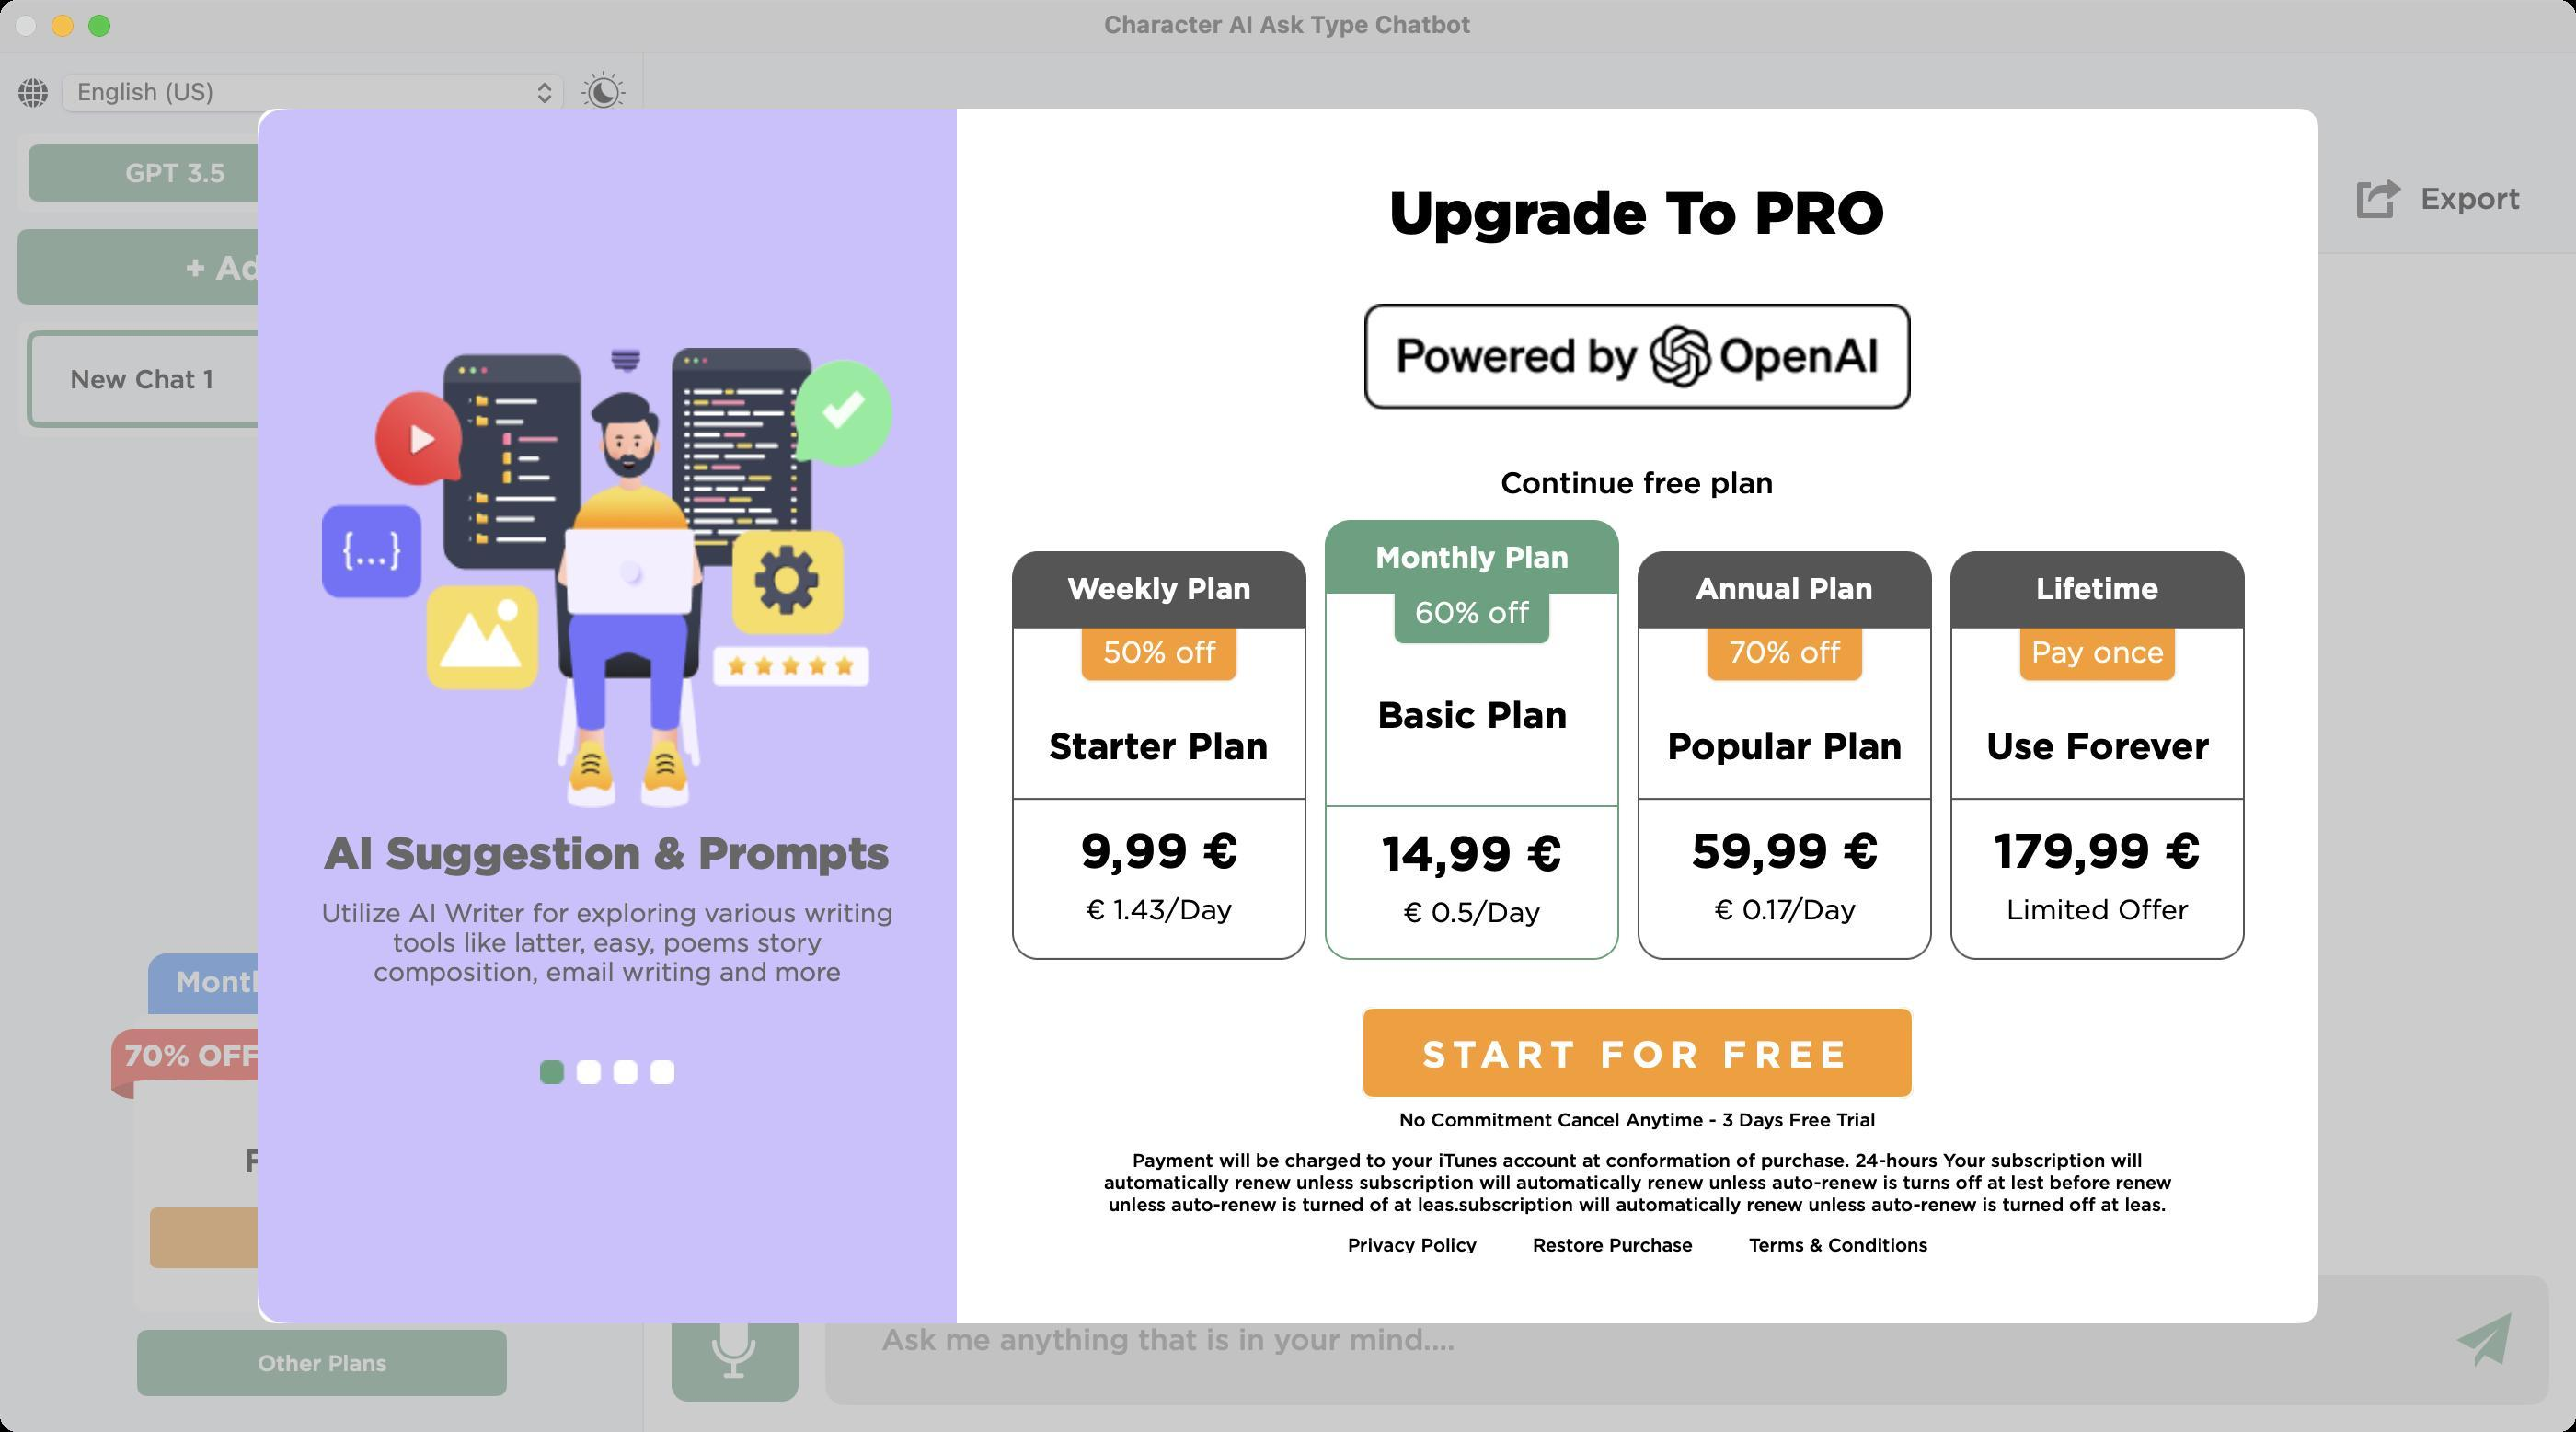
Accessibility tree:
{"name": "Character_AI_Ask_Type_Chatbot", "role": "AXWindow", "description": null, "role_description": "standard window", "value": null, "position": "164.00;146.00", "size": "1400;778", "children": [{"name": null, "role": "AXGroup", "description": null, "role_description": "group", "value": null, "position": "0.00;0.00", "size": "1400;778", "children": [{"name": null, "role": "AXImage", "description": "imgLang", "role_description": "image", "value": null, "position": "10.00;42.50", "size": "16;16", "children": []}, {"name": null, "role": "AXPopUpButton", "description": null, "role_description": "pop up button", "value": "English (US)", "position": "34.00;40.50", "size": "272;20", "children": []}, {"name": null, "role": "AXButton", "description": "img-theme", "role_description": "button", "value": null, "position": "316.00;38.50", "size": "24;24", "children": []}, {"name": null, "role": "AXButton", "description": "GPT 3.5", "role_description": "button", "value": null, "position": "15.50;78.50", "size": "160;31", "children": []}, {"name": null, "role": "AXButton", "description": "GPT 4.0", "role_description": "button", "value": null, "position": "174.50;78.50", "size": "160;31", "children": []}, {"name": null, "role": "AXButton", "description": "+ Custom Chat", "role_description": "button", "value": null, "position": "380.00;78.00", "size": "174;60", "children": []}, {"name": null, "role": "AXButton", "description": "More AI Tools", "role_description": "button", "value": null, "position": "563.50;78.00", "size": "164;60", "children": []}, {"name": null, "role": "AXButton", "description": "Email With AI", "role_description": "button", "value": null, "position": "737.50;78.00", "size": "164;60", "children": []}, {"name": null, "role": "AXButton", "description": "Export", "role_description": "button", "value": null, "position": "1281.00;97.50", "size": "89;21", "children": []}, {"name": null, "role": "AXButton", "description": "+ Add New Chat", "role_description": "button", "value": null, "position": "9.50;124.50", "size": "331;41", "children": []}, {"name": null, "role": "AXScrollArea", "description": null, "role_description": "scroll area", "value": null, "position": "10.00;175.00", "size": "330;297", "children": [{"name": null, "role": "AXStaticText", "description": null, "role_description": "text", "value": "New Chat 1", "position": "28.00;188.00", "size": "220;36", "children": []}, {"name": null, "role": "AXButton", "description": "img-edit", "role_description": "button", "value": null, "position": "263.00;196.50", "size": "19;19", "children": []}, {"name": null, "role": "AXButton", "description": "img-bin", "role_description": "button", "value": null, "position": "302.00;196.50", "size": "15;20", "children": []}]}, {"name": null, "role": "AXStaticText", "description": null, "role_description": "text", "value": "How can I help you today?", "position": "715.50;399.00", "size": "319;29", "children": []}, {"name": null, "role": "AXButton", "description": "img-buy", "role_description": "button", "value": null, "position": "60.50;518.00", "size": "229;195", "children": []}, {"name": null, "role": "AXOpaqueProviderGroup", "description": null, "role_description": "collection", "value": null, "position": "532.50;457.50", "size": "685;211", "children": [{"name": null, "role": "AXButton", "description": "Small Business Financing, Explore small business financing options", "role_description": "button", "value": null, "position": "532.50;457.50", "size": "331;101", "children": []}, {"name": null, "role": "AXButton", "description": "Client Communication, Draft an email to a client", "role_description": "button", "value": null, "position": "886.50;457.50", "size": "331;101", "children": []}, {"name": null, "role": "AXButton", "description": "Detailed Offer, Compose a detailed business offer", "role_description": "button", "value": null, "position": "532.50;567.50", "size": "331;101", "children": []}, {"name": null, "role": "AXButton", "description": "Detailed Offer, Compose a detailed business offer", "role_description": "button", "value": null, "position": "886.50;567.50", "size": "331;101", "children": []}]}, {"name": null, "role": "AXButton", "description": "Other Plans", "role_description": "button", "value": null, "position": "74.50;722.50", "size": "201;36", "children": []}, {"name": null, "role": "AXButton", "description": "img-mic", "role_description": "button", "value": null, "position": "365.00;694.50", "size": "69;67", "children": []}, {"name": null, "role": "AXStaticText", "description": null, "role_description": "text", "value": "Ask me anything that is in your mind....", "position": "479.00;718.50", "size": "312;19", "children": []}, {"name": null, "role": "AXTextField", "description": null, "role_description": "text field", "value": "", "position": "479.00;718.50", "size": "836;19", "children": []}, {"name": null, "role": "AXButton", "description": "img-send", "role_description": "button", "value": null, "position": "1335.00;713.00", "size": "30;30", "children": []}]}, {"name": null, "role": "AXButton", "description": null, "role_description": "close button", "value": null, "position": "7.00;6.00", "size": "14;16", "children": []}, {"name": null, "role": "AXButton", "description": null, "role_description": "zoom button", "value": null, "position": "47.00;6.00", "size": "14;16", "children": [{"name": null, "role": "AXGroup", "description": null, "role_description": "group", "value": null, "position": "47.00;6.00", "size": "14;16", "children": []}]}, {"name": null, "role": "AXButton", "description": null, "role_description": "minimize button", "value": null, "position": "27.00;6.00", "size": "14;16", "children": []}, {"name": null, "role": "AXStaticText", "description": null, "role_description": "text", "value": "Character AI Ask Type Chatbot", "position": "598.00;5.00", "size": "204;16", "children": []}, {"name": null, "role": "AXSheet", "description": null, "role_description": "sheet", "value": null, "position": "140.00;59.00", "size": "1120;660", "children": [{"name": null, "role": "AXGroup", "description": null, "role_description": "group", "value": null, "position": "140.00;59.00", "size": "1120;660", "children": [{"name": null, "role": "AXStaticText", "description": null, "role_description": "text", "value": "Upgrade To PRO", "position": "754.75;96.00", "size": "270;39", "children": []}, {"name": null, "role": "AXImage", "description": "pro-img1", "role_description": "image", "value": null, "position": "175.00;189.00", "size": "310;250", "children": []}, {"name": null, "role": "AXImage", "description": "img-power-by", "role_description": "image", "value": null, "position": "741.50;165.00", "size": "297;58", "children": []}, {"name": null, "role": "AXStaticText", "description": null, "role_description": "text", "value": "Continue free plan", "position": "815.50;253.00", "size": "149;19", "children": []}, {"name": null, "role": "AXStaticText", "description": null, "role_description": "text", "value": "AI Suggestion & Prompts", "position": "176.00;449.00", "size": "308;29", "children": []}, {"name": null, "role": "AXStaticText", "description": null, "role_description": "text", "value": "Utilize AI Writer for exploring various writing tools like latter, easy, poems story composition, email writing and more", "position": "172.25;488.00", "size": "316;48", "children": []}, {"name": null, "role": "AXButton", "description": "Weekly Plan, 50% off, Starter Plan, 9,99 €, € 1.43/Day", "role_description": "button", "value": null, "position": "550.00;299.50", "size": "160;222", "children": []}, {"name": null, "role": "AXButton", "description": "Monthly Plan, 60% off, Basic Plan, 14,99 €, € 0.5/Day", "role_description": "button", "value": null, "position": "720.00;282.50", "size": "160;239", "children": []}, {"name": null, "role": "AXButton", "description": "Annual Plan, 70% off, Popular Plan, 59,99 €, € 0.17/Day", "role_description": "button", "value": null, "position": "890.00;299.50", "size": "160;222", "children": []}, {"name": null, "role": "AXButton", "description": "Lifetime, Pay once, Use Forever, 179,99 €, Limited Offer", "role_description": "button", "value": null, "position": "1060.00;299.50", "size": "160;222", "children": []}, {"name": null, "role": "AXImage", "description": "img-g-1", "role_description": "image", "value": null, "position": "293.50;576.00", "size": "73;13", "children": []}, {"name": null, "role": "AXButton", "description": "START FOR FREE", "role_description": "button", "value": null, "position": "739.00;546.00", "size": "302;52", "children": []}, {"name": null, "role": "AXStaticText", "description": null, "role_description": "text", "value": "No Commitment Cancel Anytime - 3 Days Free Trial", "position": "760.25;602.00", "size": "260;12", "children": []}, {"name": null, "role": "AXStaticText", "description": null, "role_description": "text", "value": "Payment will be charged to your iTunes account at conformation of purchase. 24-hours Your subscription will", "position": "615.50;624.00", "size": "549;12", "children": []}, {"name": null, "role": "AXStaticText", "description": null, "role_description": "text", "value": "automatically renew unless subscription will automatically renew unless auto-renew is turns off at lest before renew", "position": "599.75;636.00", "size": "580;12", "children": []}, {"name": null, "role": "AXStaticText", "description": null, "role_description": "text", "value": "unless auto-renew is turned of at leas.subscription will automatically renew unless auto-renew is turned off at leas.", "position": "602.50;648.00", "size": "575;12", "children": []}, {"name": null, "role": "AXLink", "description": "Privacy Policy", "role_description": "link", "value": null, "position": "732.50;670.00", "size": "70;12", "children": []}, {"name": null, "role": "AXStaticText", "description": null, "role_description": "text", "value": "Restore Purchase", "position": "832.75;670.00", "size": "88;12", "children": []}, {"name": null, "role": "AXLink", "description": "Terms & Conditions", "role_description": "link", "value": null, "position": "950.50;670.00", "size": "98;12", "children": []}]}]}]}